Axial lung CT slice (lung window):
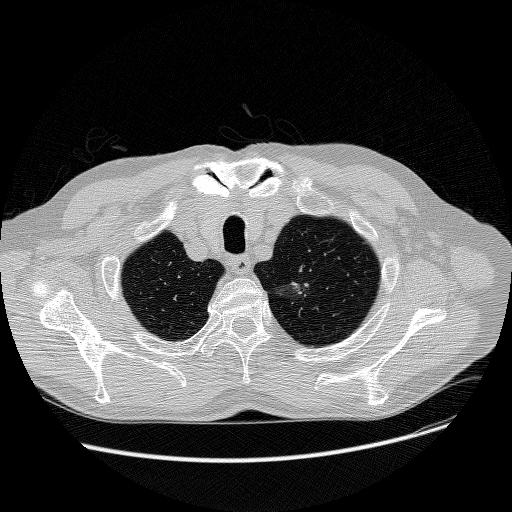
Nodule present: yes
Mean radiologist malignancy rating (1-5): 4.333